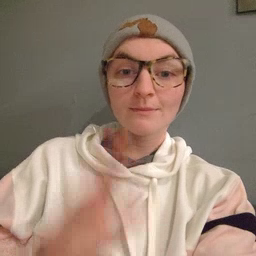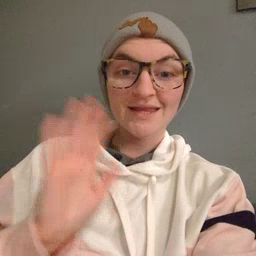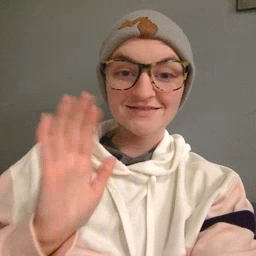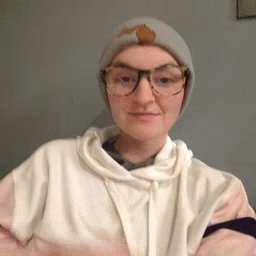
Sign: bye